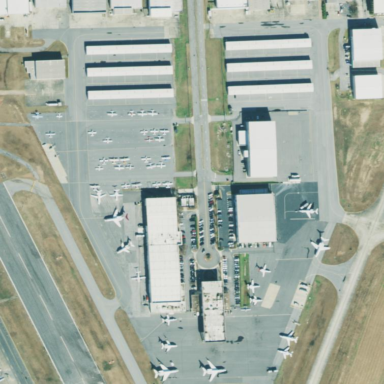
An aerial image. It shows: Apron at the airport.